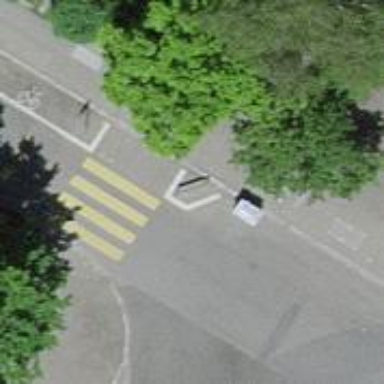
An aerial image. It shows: Uncontrolled zebra crossing on the road.